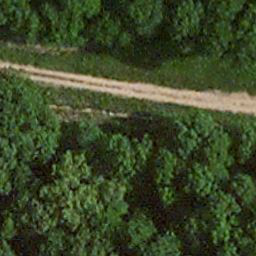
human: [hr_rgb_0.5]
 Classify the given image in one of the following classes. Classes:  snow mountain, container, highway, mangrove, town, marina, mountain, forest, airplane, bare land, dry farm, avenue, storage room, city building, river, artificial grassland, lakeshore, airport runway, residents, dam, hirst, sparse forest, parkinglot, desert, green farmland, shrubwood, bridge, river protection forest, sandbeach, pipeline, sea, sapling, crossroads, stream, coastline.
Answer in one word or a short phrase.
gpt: avenue